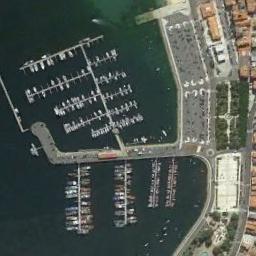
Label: harbor